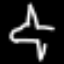
Label: airplane